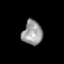
Tissue: skin
Cell type: Epithelial cells
Senescence score: 0.1782
Nuclear area (px): 478
Mean DAPI intensity: 153.603